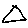
Label: triangle